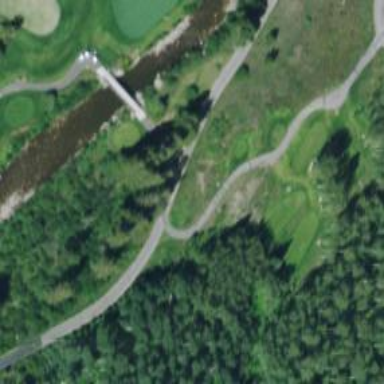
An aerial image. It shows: Track road that resembles golf path.